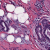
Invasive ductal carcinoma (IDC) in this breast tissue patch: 1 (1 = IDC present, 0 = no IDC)